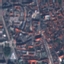
Land use / land cover class: Residential